Aerial crown-view tile of a tropical tree (Barro Colorado Island, Panama), acquired 20250616:
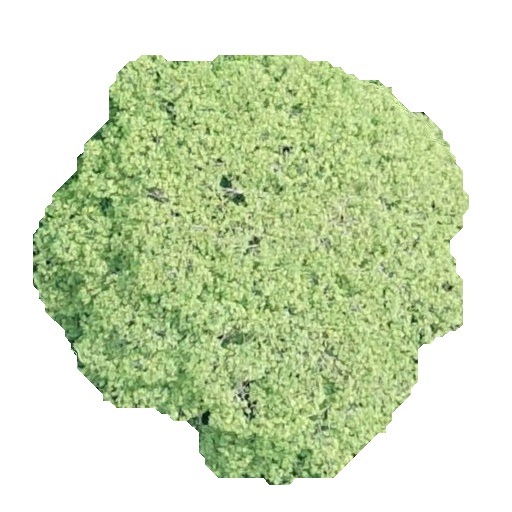
Species: Dipteryx oleifera
GBIF accepted scientific name: Dipteryx oleifera
Crown area: 200.181 m²